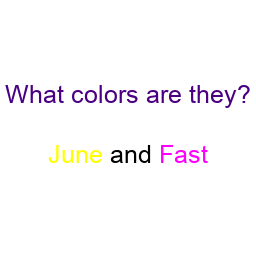
Color: yellow, magenta
Background color: white
Question text color: indigo